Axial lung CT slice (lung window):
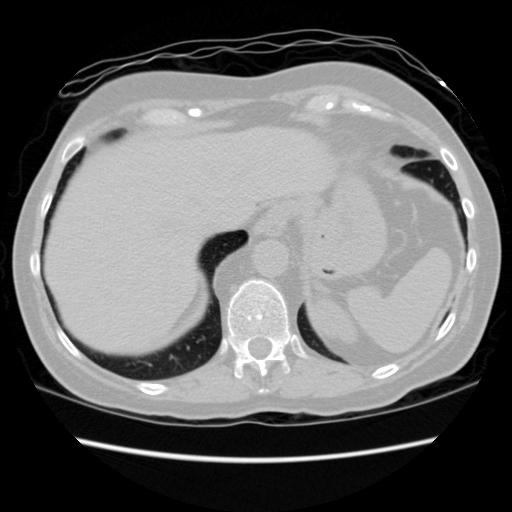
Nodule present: no